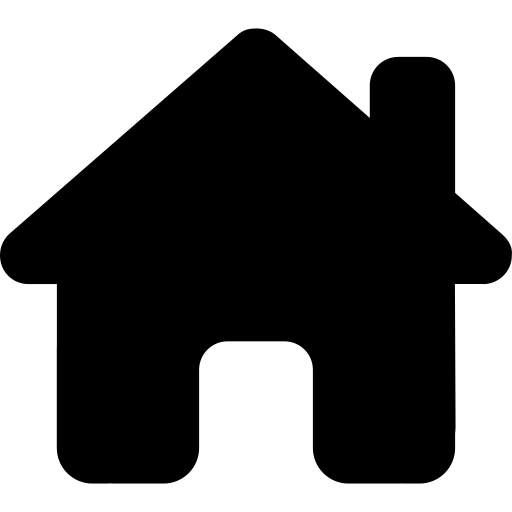
Tags: icon, FontAwesome, fa-icon, solid, house, chimney